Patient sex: F
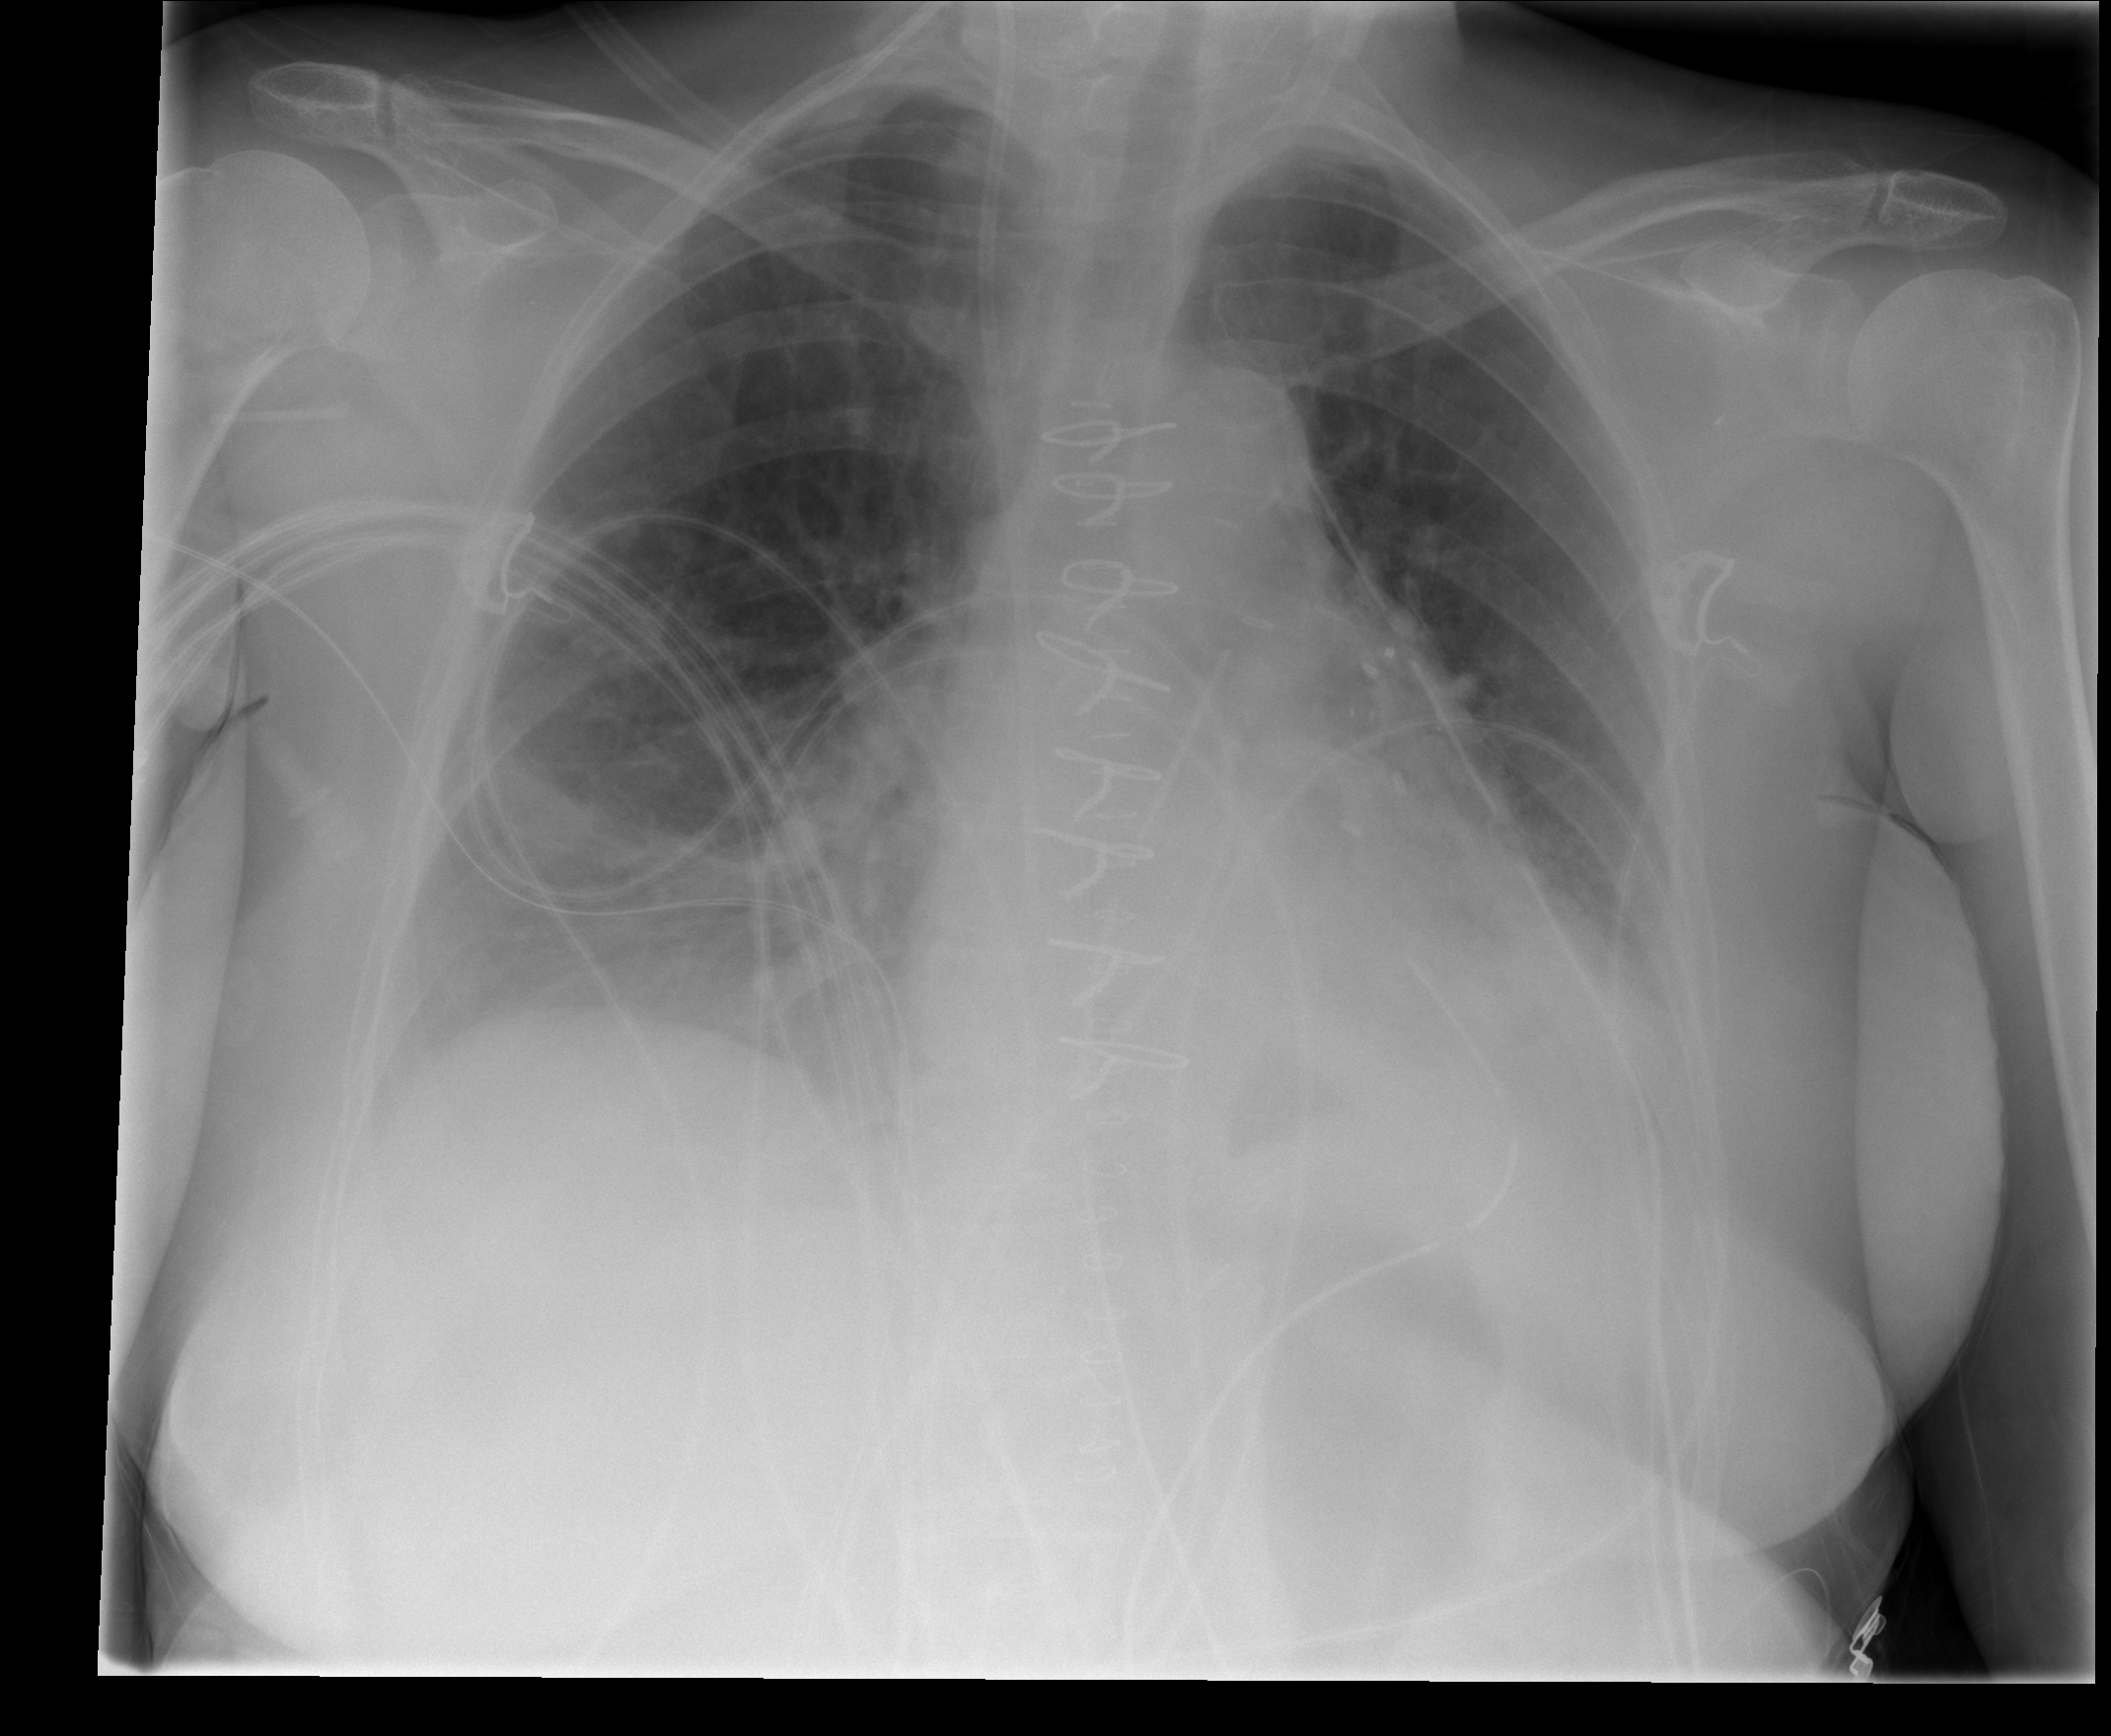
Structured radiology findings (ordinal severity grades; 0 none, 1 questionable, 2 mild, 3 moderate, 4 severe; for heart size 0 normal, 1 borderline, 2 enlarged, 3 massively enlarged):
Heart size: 2
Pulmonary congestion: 2
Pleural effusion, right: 2
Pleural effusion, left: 2
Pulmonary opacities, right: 0
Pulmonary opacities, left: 0
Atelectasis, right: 3
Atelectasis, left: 3